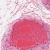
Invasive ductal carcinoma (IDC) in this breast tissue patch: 0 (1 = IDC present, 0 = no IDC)